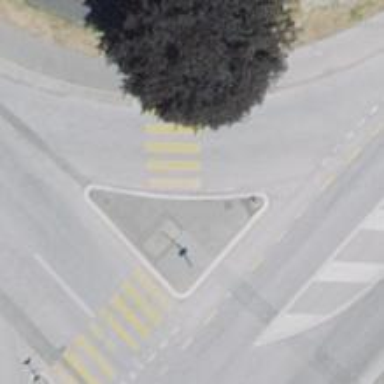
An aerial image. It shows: Marked crossing on footway.